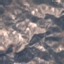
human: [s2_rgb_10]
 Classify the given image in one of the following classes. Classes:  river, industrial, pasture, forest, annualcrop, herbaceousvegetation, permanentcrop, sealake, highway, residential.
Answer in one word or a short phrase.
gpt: HerbaceousVegetation